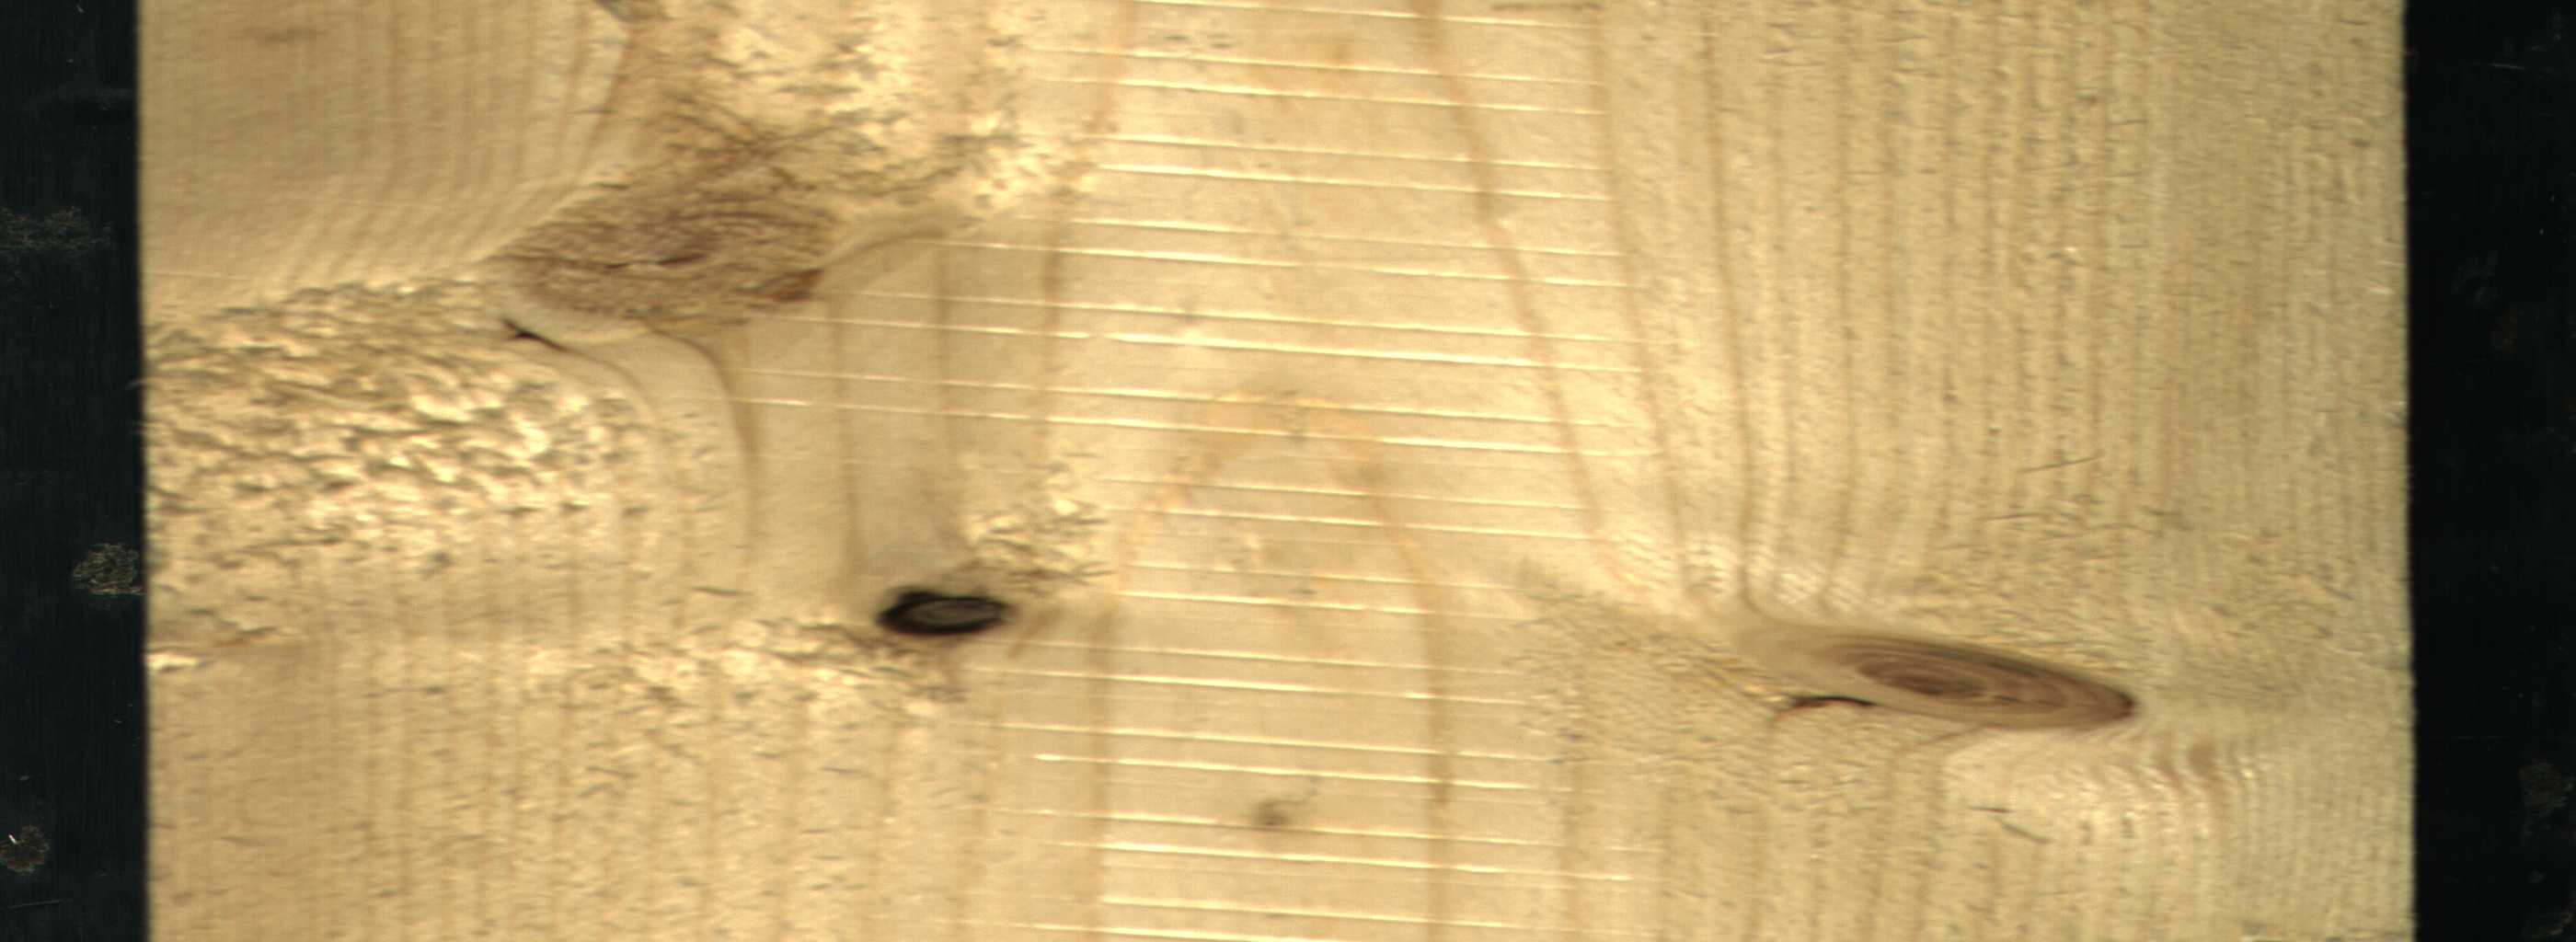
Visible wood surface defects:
Dead_Knot
Dead_Knot
Live_Knot
Live_Knot